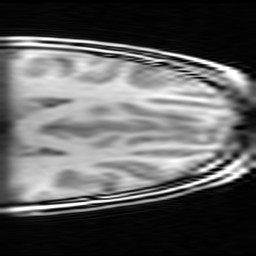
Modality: inplaneT1
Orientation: coronal